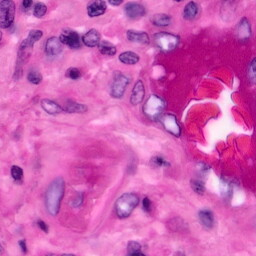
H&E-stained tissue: Pancreatic